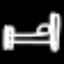
Label: bed